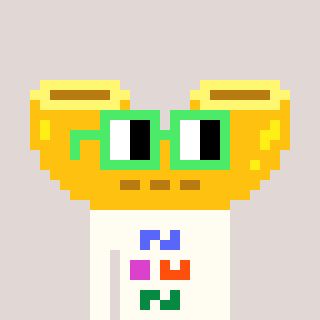
a pixel art character with square light green glasses, a macaroni-shaped head and a grayscale-colored body on a warm background